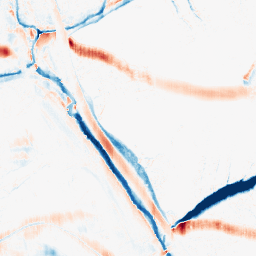
Category: morphological
Decomposition family: morphological_ellipse
Decomposition parameters: operation: average
width: 20
height: 5
Upsampling method: bicubic
Upsampling parameters: scale: 8
Upsampling scale: 8